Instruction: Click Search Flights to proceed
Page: home
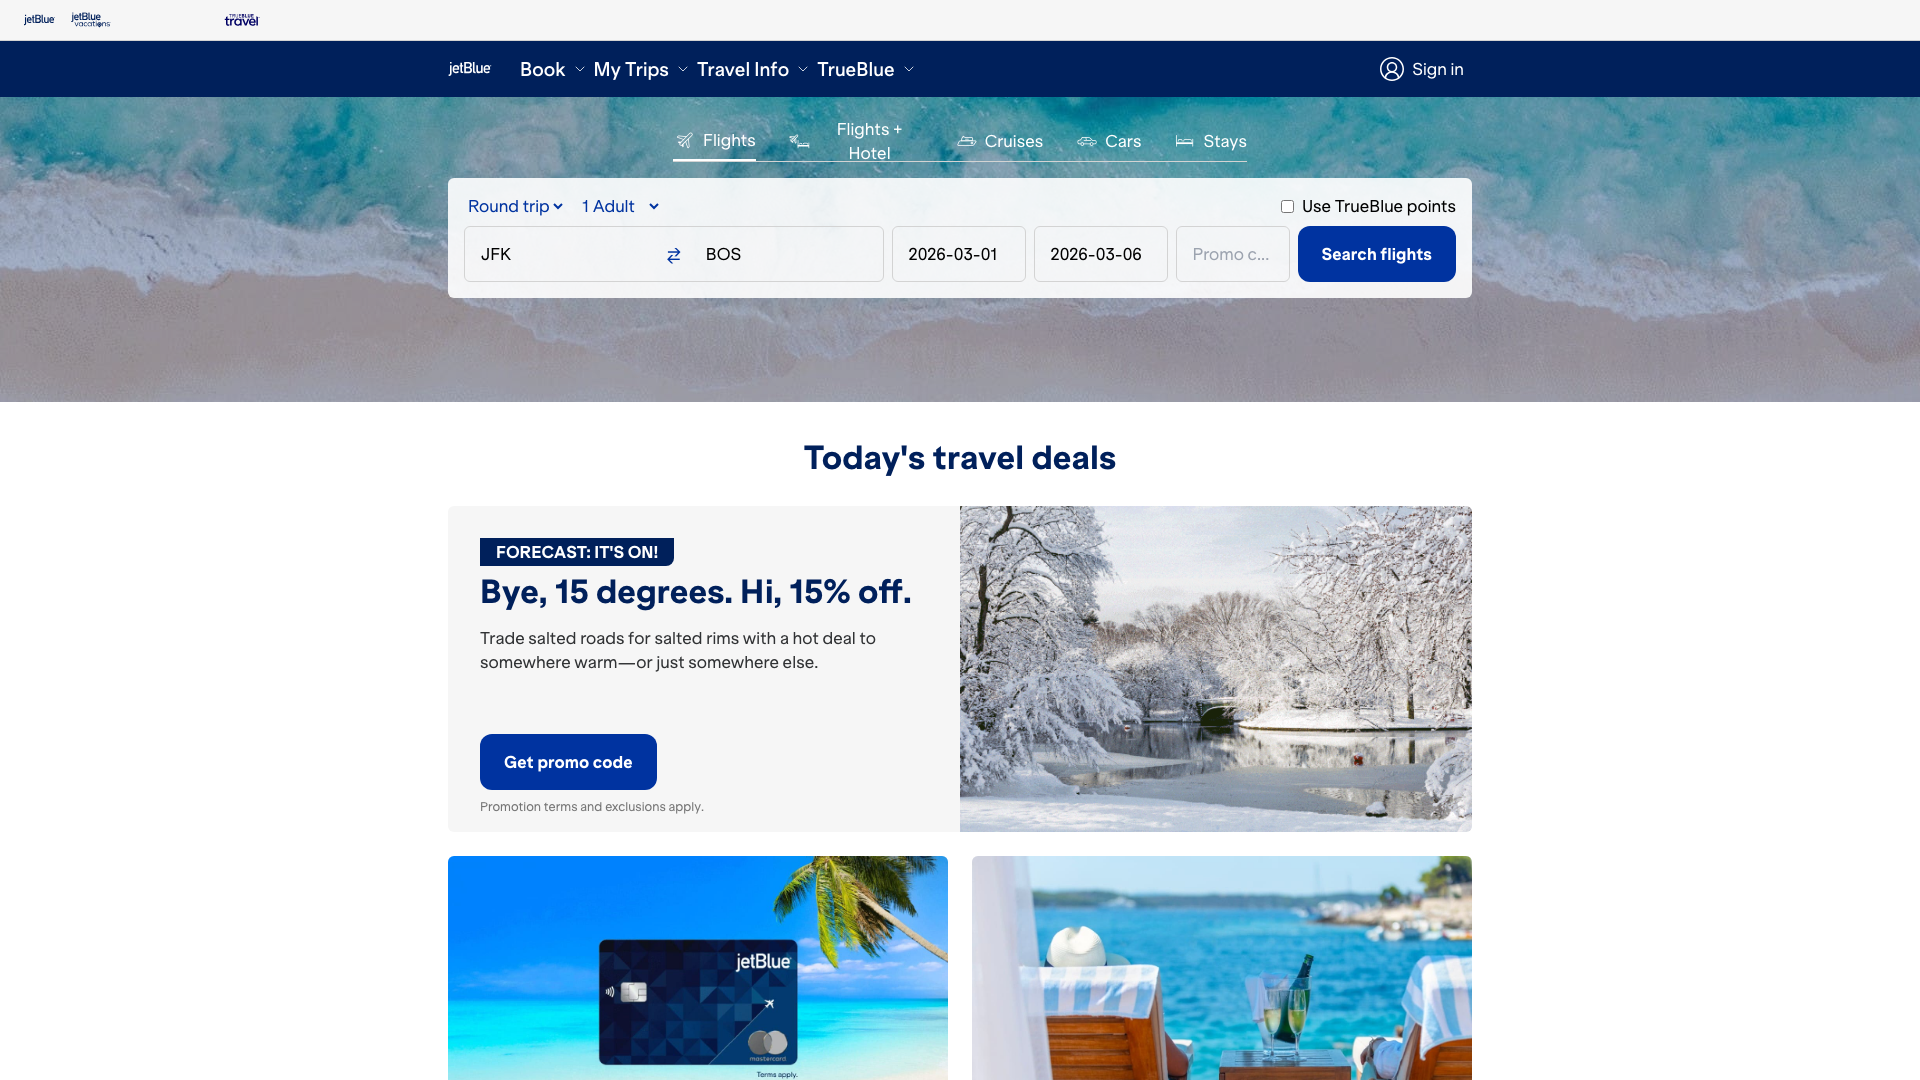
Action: click